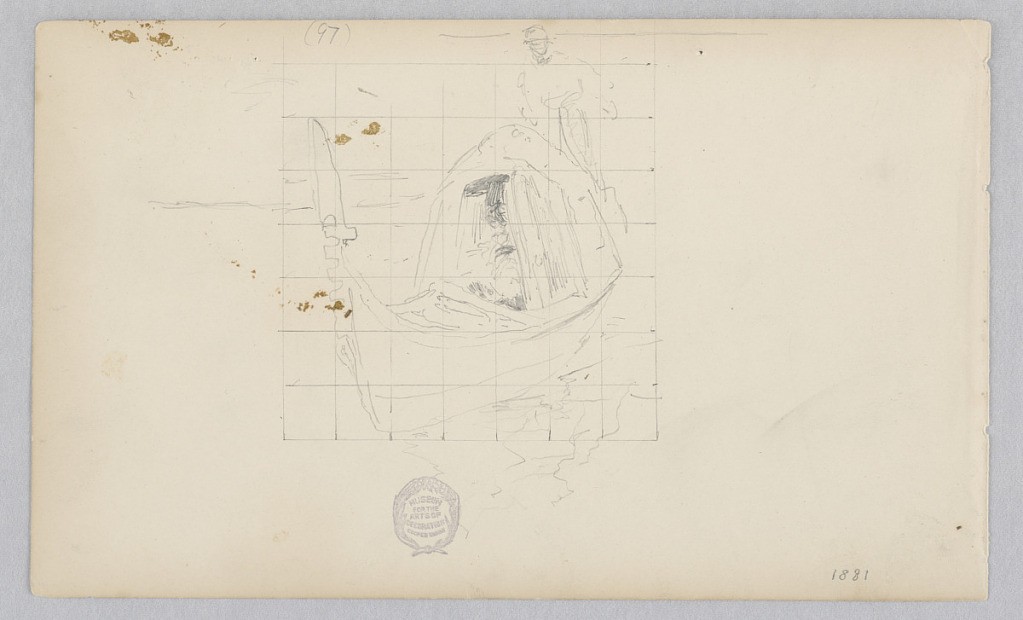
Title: View of Venice, Italy
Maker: Robert Frederick Blum, American, 1857–1903
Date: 1881
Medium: Graphite on wove paper
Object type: Drawing
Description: Sketch of a gondola in Venice.